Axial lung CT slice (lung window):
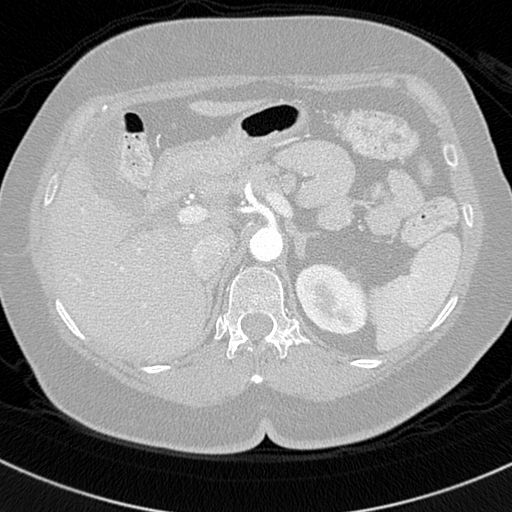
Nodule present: no